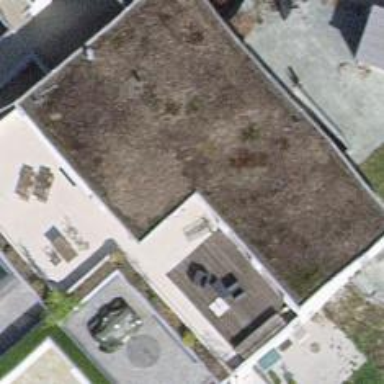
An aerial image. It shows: Terrace building.